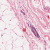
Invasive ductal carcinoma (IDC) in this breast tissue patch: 0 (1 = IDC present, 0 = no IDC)